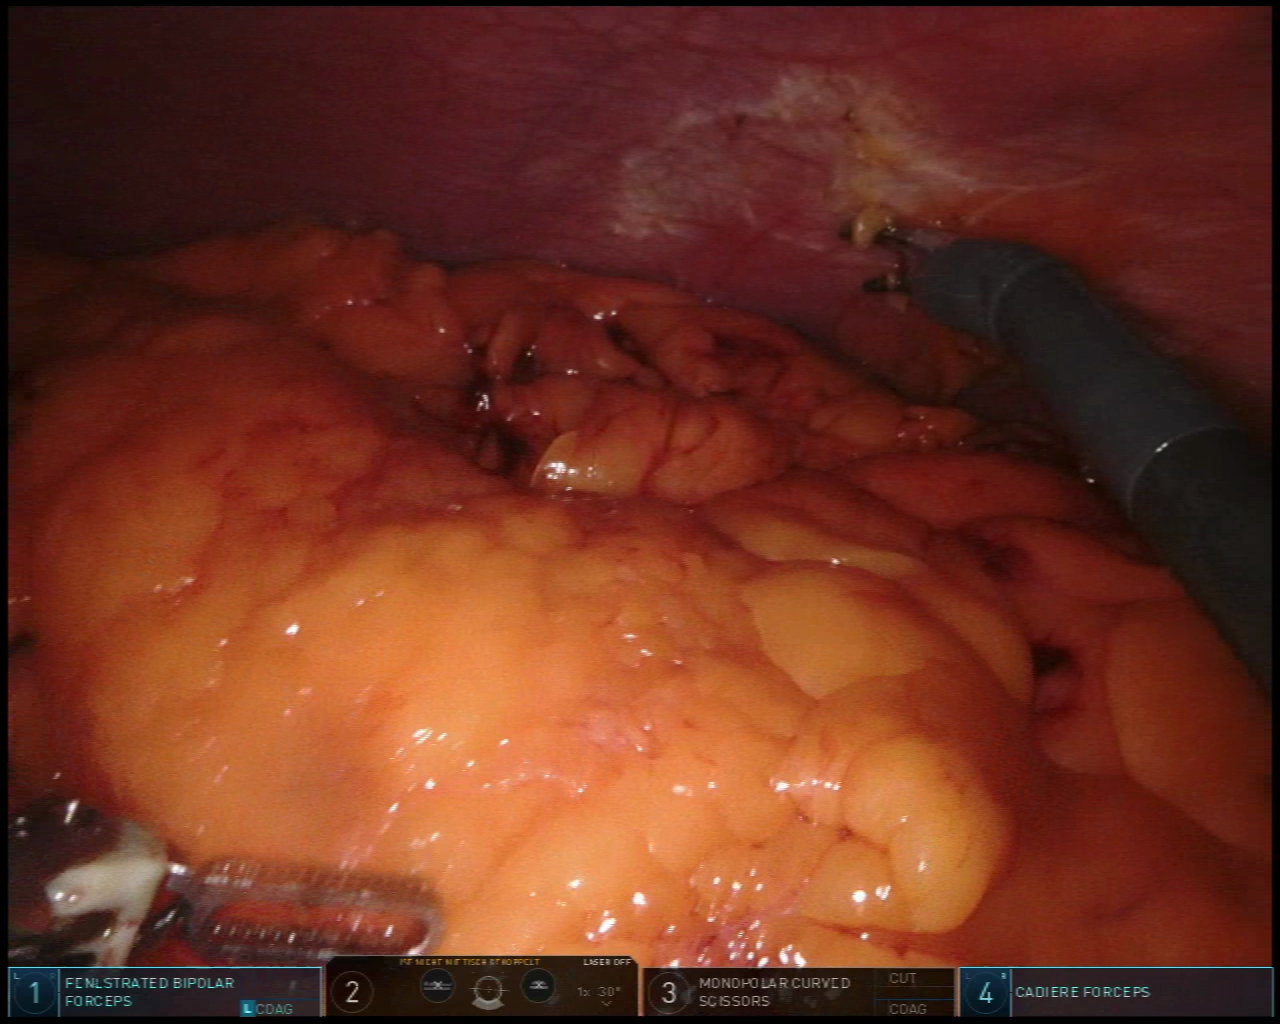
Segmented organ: abdominal_wall
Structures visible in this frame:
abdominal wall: yes
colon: no
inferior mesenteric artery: no
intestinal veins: no
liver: no
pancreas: no
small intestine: no
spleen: no
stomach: no
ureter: no
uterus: no
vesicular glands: no